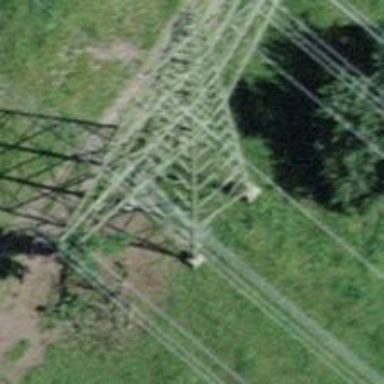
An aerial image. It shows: Towering power structure.